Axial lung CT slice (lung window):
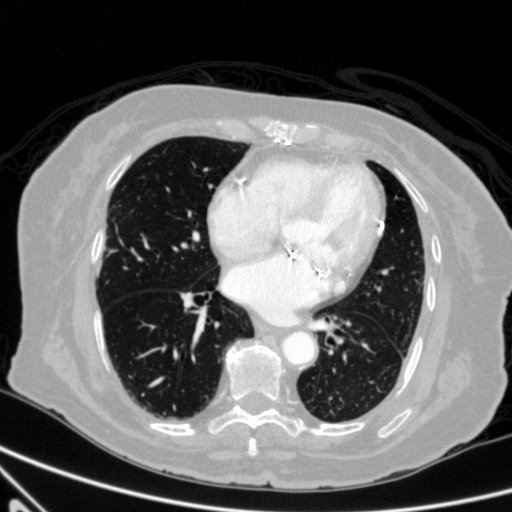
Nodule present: no